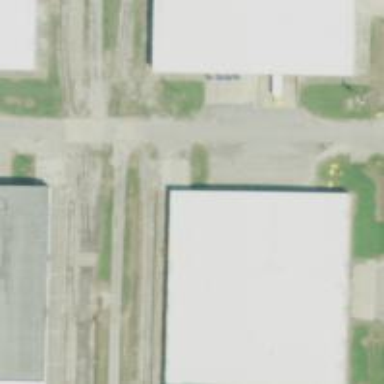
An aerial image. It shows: Abandoned railway.